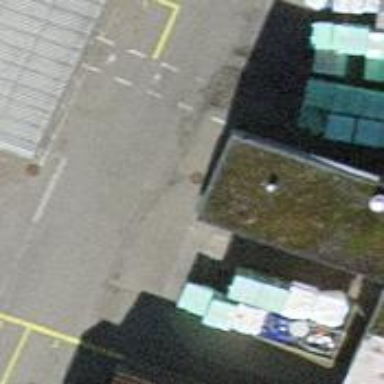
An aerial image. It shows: Industrial substation.